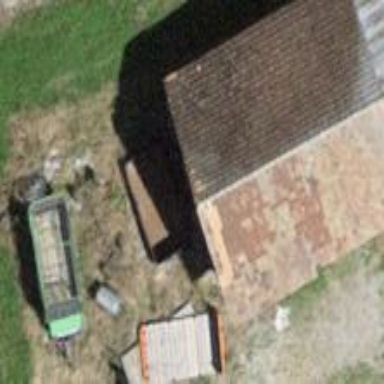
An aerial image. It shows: Rural barn.